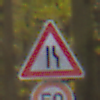
Verkehrszeichen: EinseitigVerengteFahrbahnRechts
Zusatzzeichen unten: Geschwindigkeit50
Umgebung: Outdoor, Nature
Tageszeit: MorningAfternoon
Wetter: Overcast
Licht: Natural
Jahreszeit: Autumn
Kontrast: LowContrast